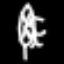
Label: leaf